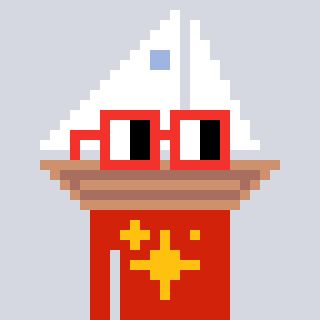
a pixel art character with square red glasses, a sailboat-shaped head and a red-colored body on a cool background